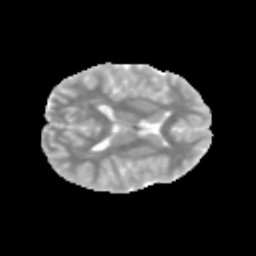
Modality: MD
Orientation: axial
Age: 11
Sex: male
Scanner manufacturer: siemens
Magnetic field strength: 3 T
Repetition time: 3.8 s
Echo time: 0.07 s